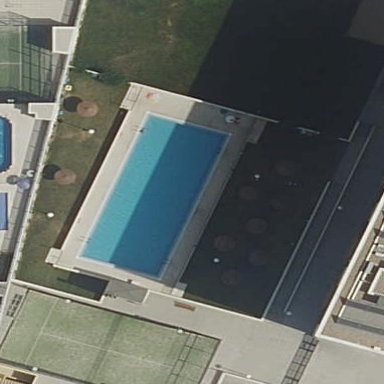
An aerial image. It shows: Swimming pool located in leisure land.